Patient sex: F
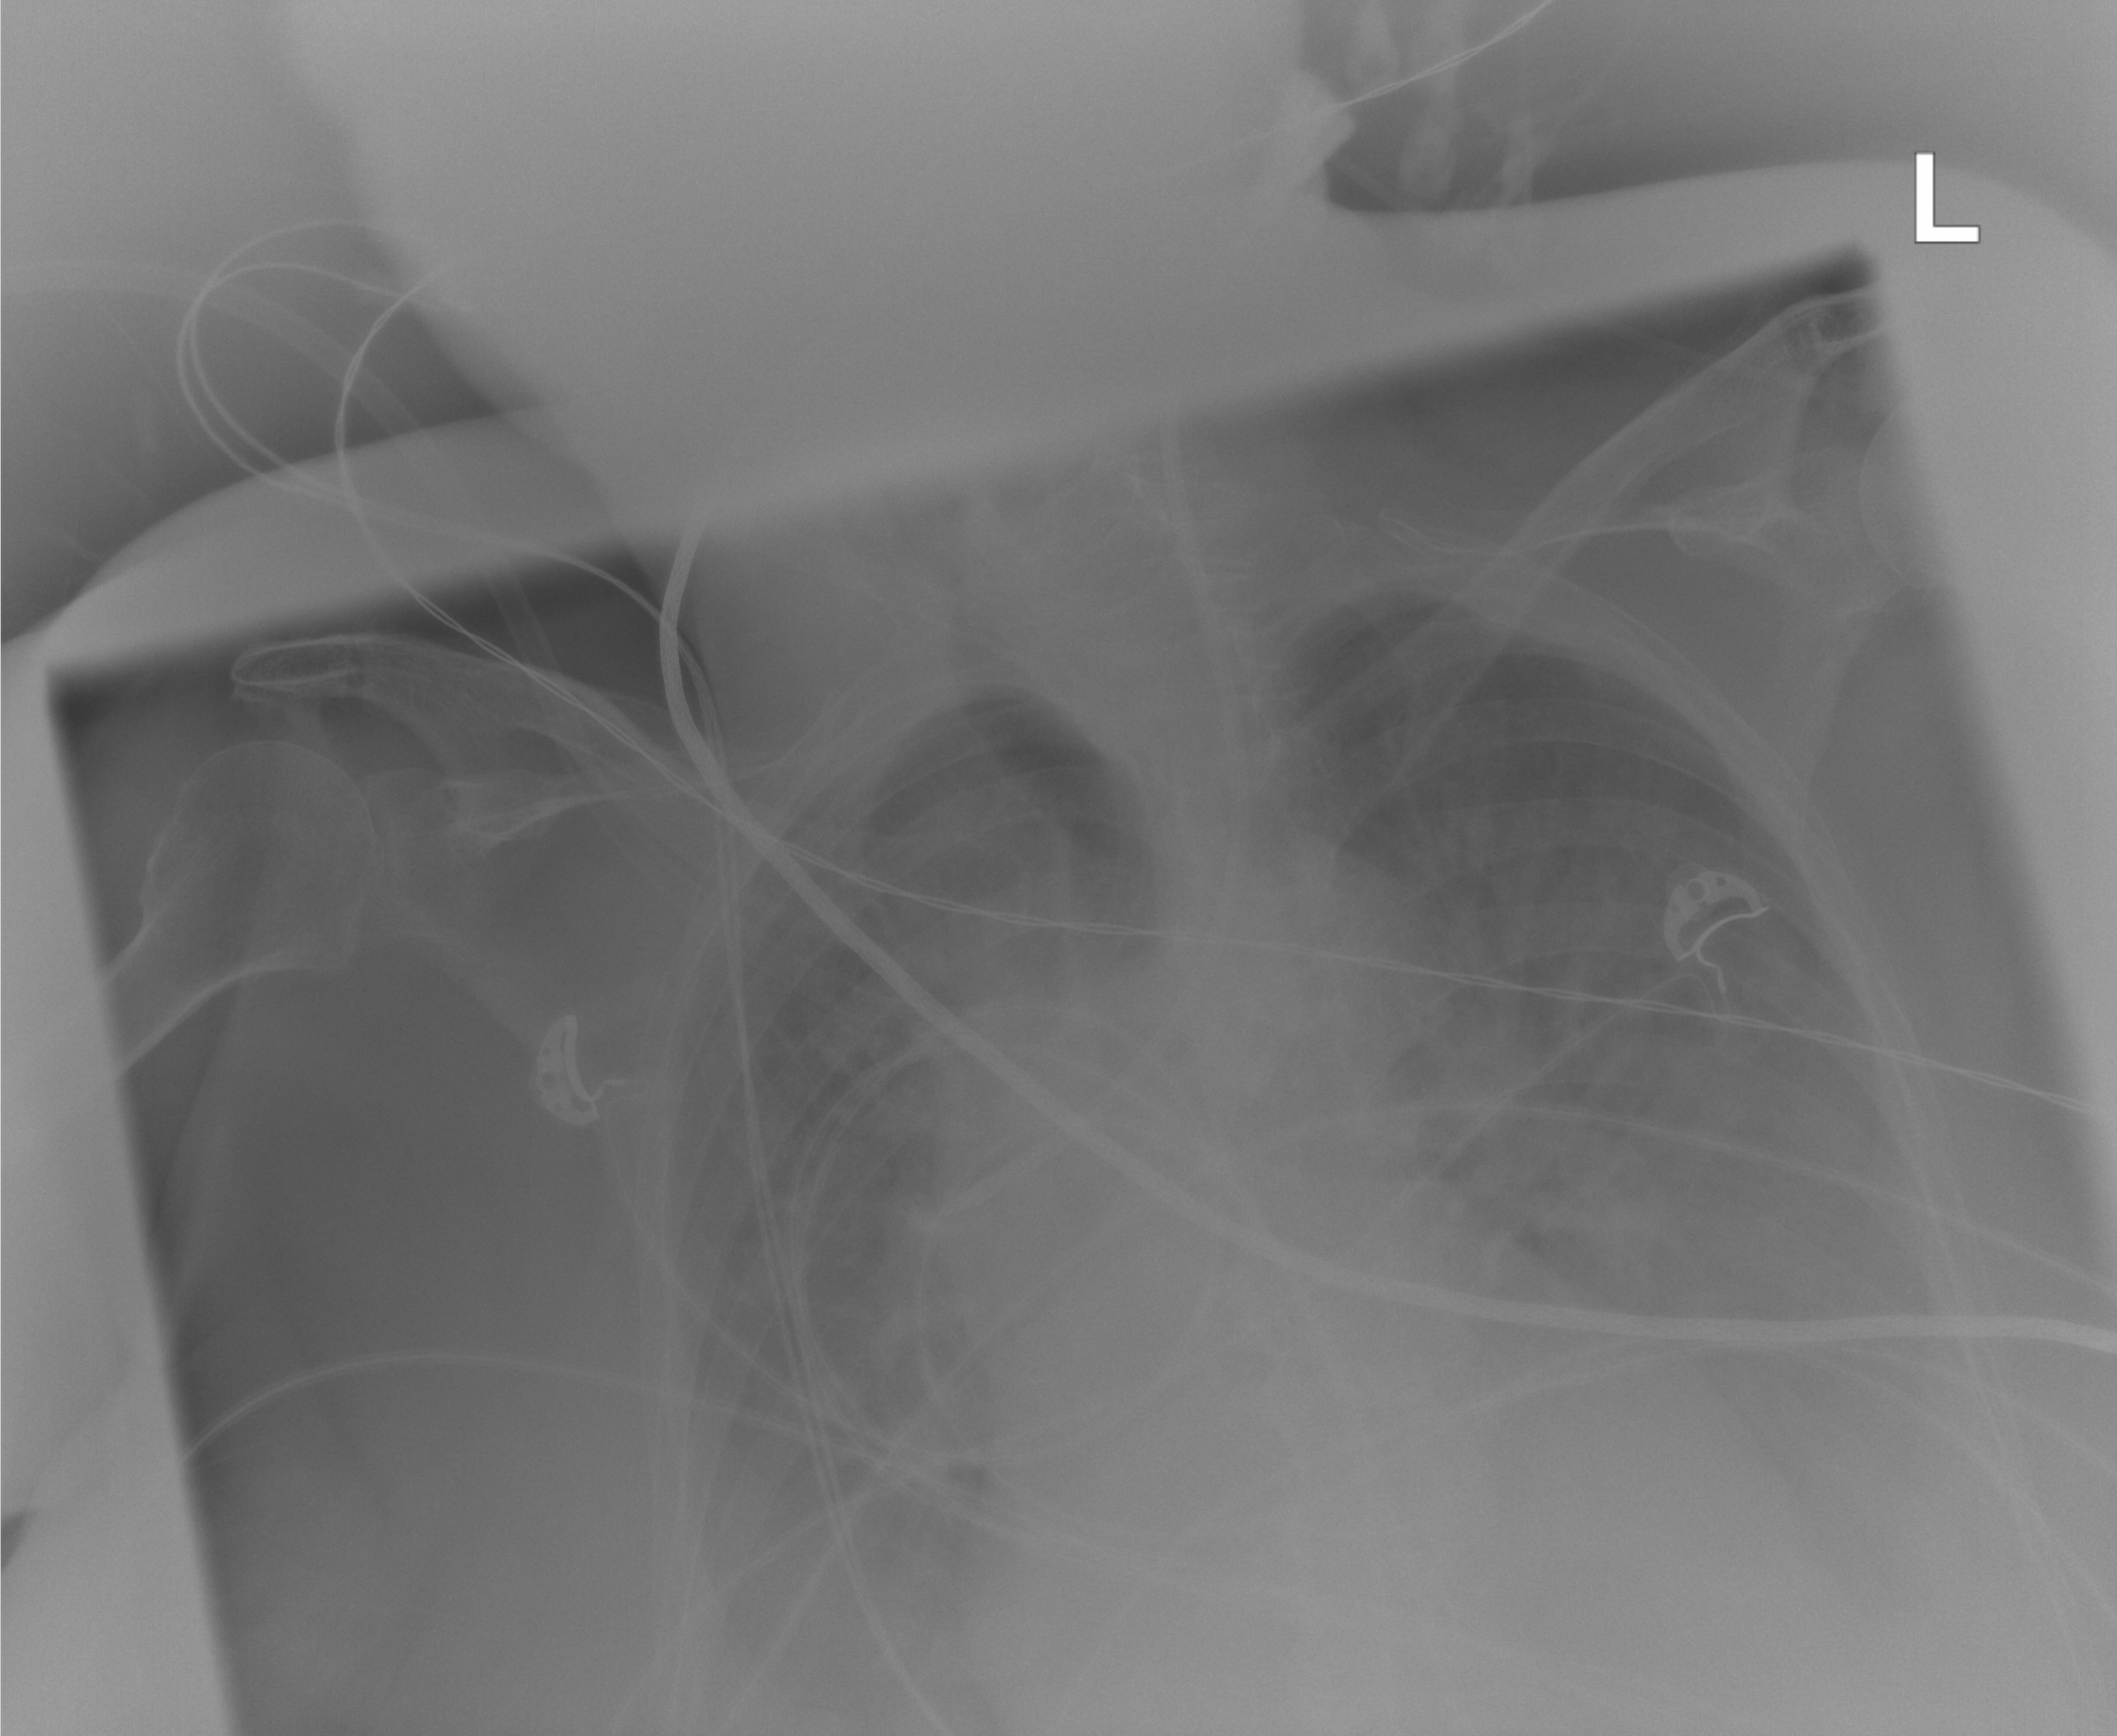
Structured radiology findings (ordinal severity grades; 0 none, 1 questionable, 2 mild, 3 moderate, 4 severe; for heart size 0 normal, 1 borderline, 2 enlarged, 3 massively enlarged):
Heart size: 2
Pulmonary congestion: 3
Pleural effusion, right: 2
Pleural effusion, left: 2
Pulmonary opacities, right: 2
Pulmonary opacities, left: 2
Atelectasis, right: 2
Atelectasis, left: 2